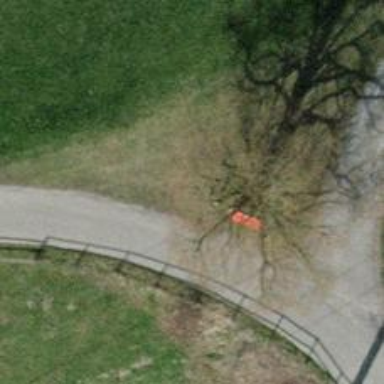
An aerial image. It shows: Bench for seating.